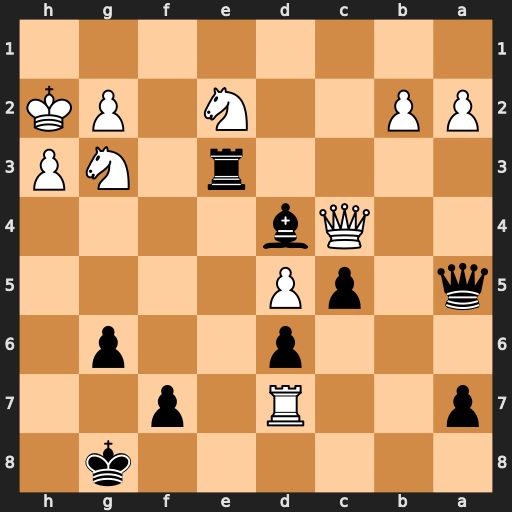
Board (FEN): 6k1/p2R1p2/3p2p1/q1pP4/2Qb4/4r1NP/PP2N1PK/8
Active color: b
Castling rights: -
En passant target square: -
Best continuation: Qe1 Rxa7 Rxg3 Ra8+ Kh7